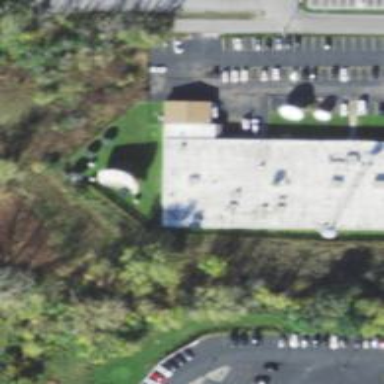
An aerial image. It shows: Television studio building.